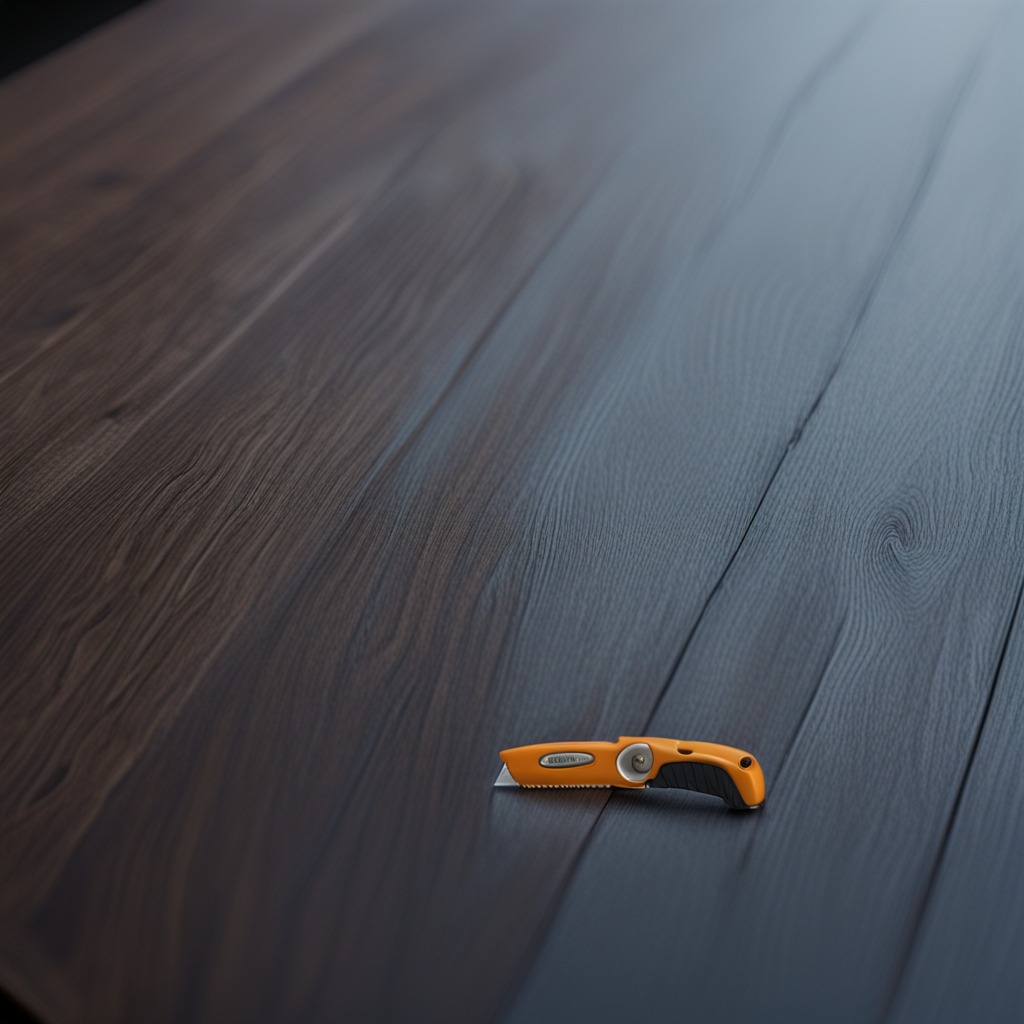
A utility knife lies on the table with burn marks in a small garage at twilight.